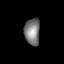
Tissue: lung
Cell type: Endothelial cells
Senescence score: 0.6177
Nuclear area (px): 413
Mean DAPI intensity: 121.765